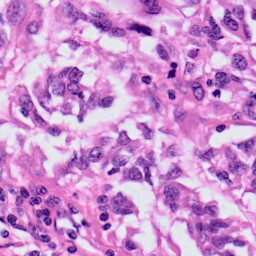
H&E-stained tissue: Skin